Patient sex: F
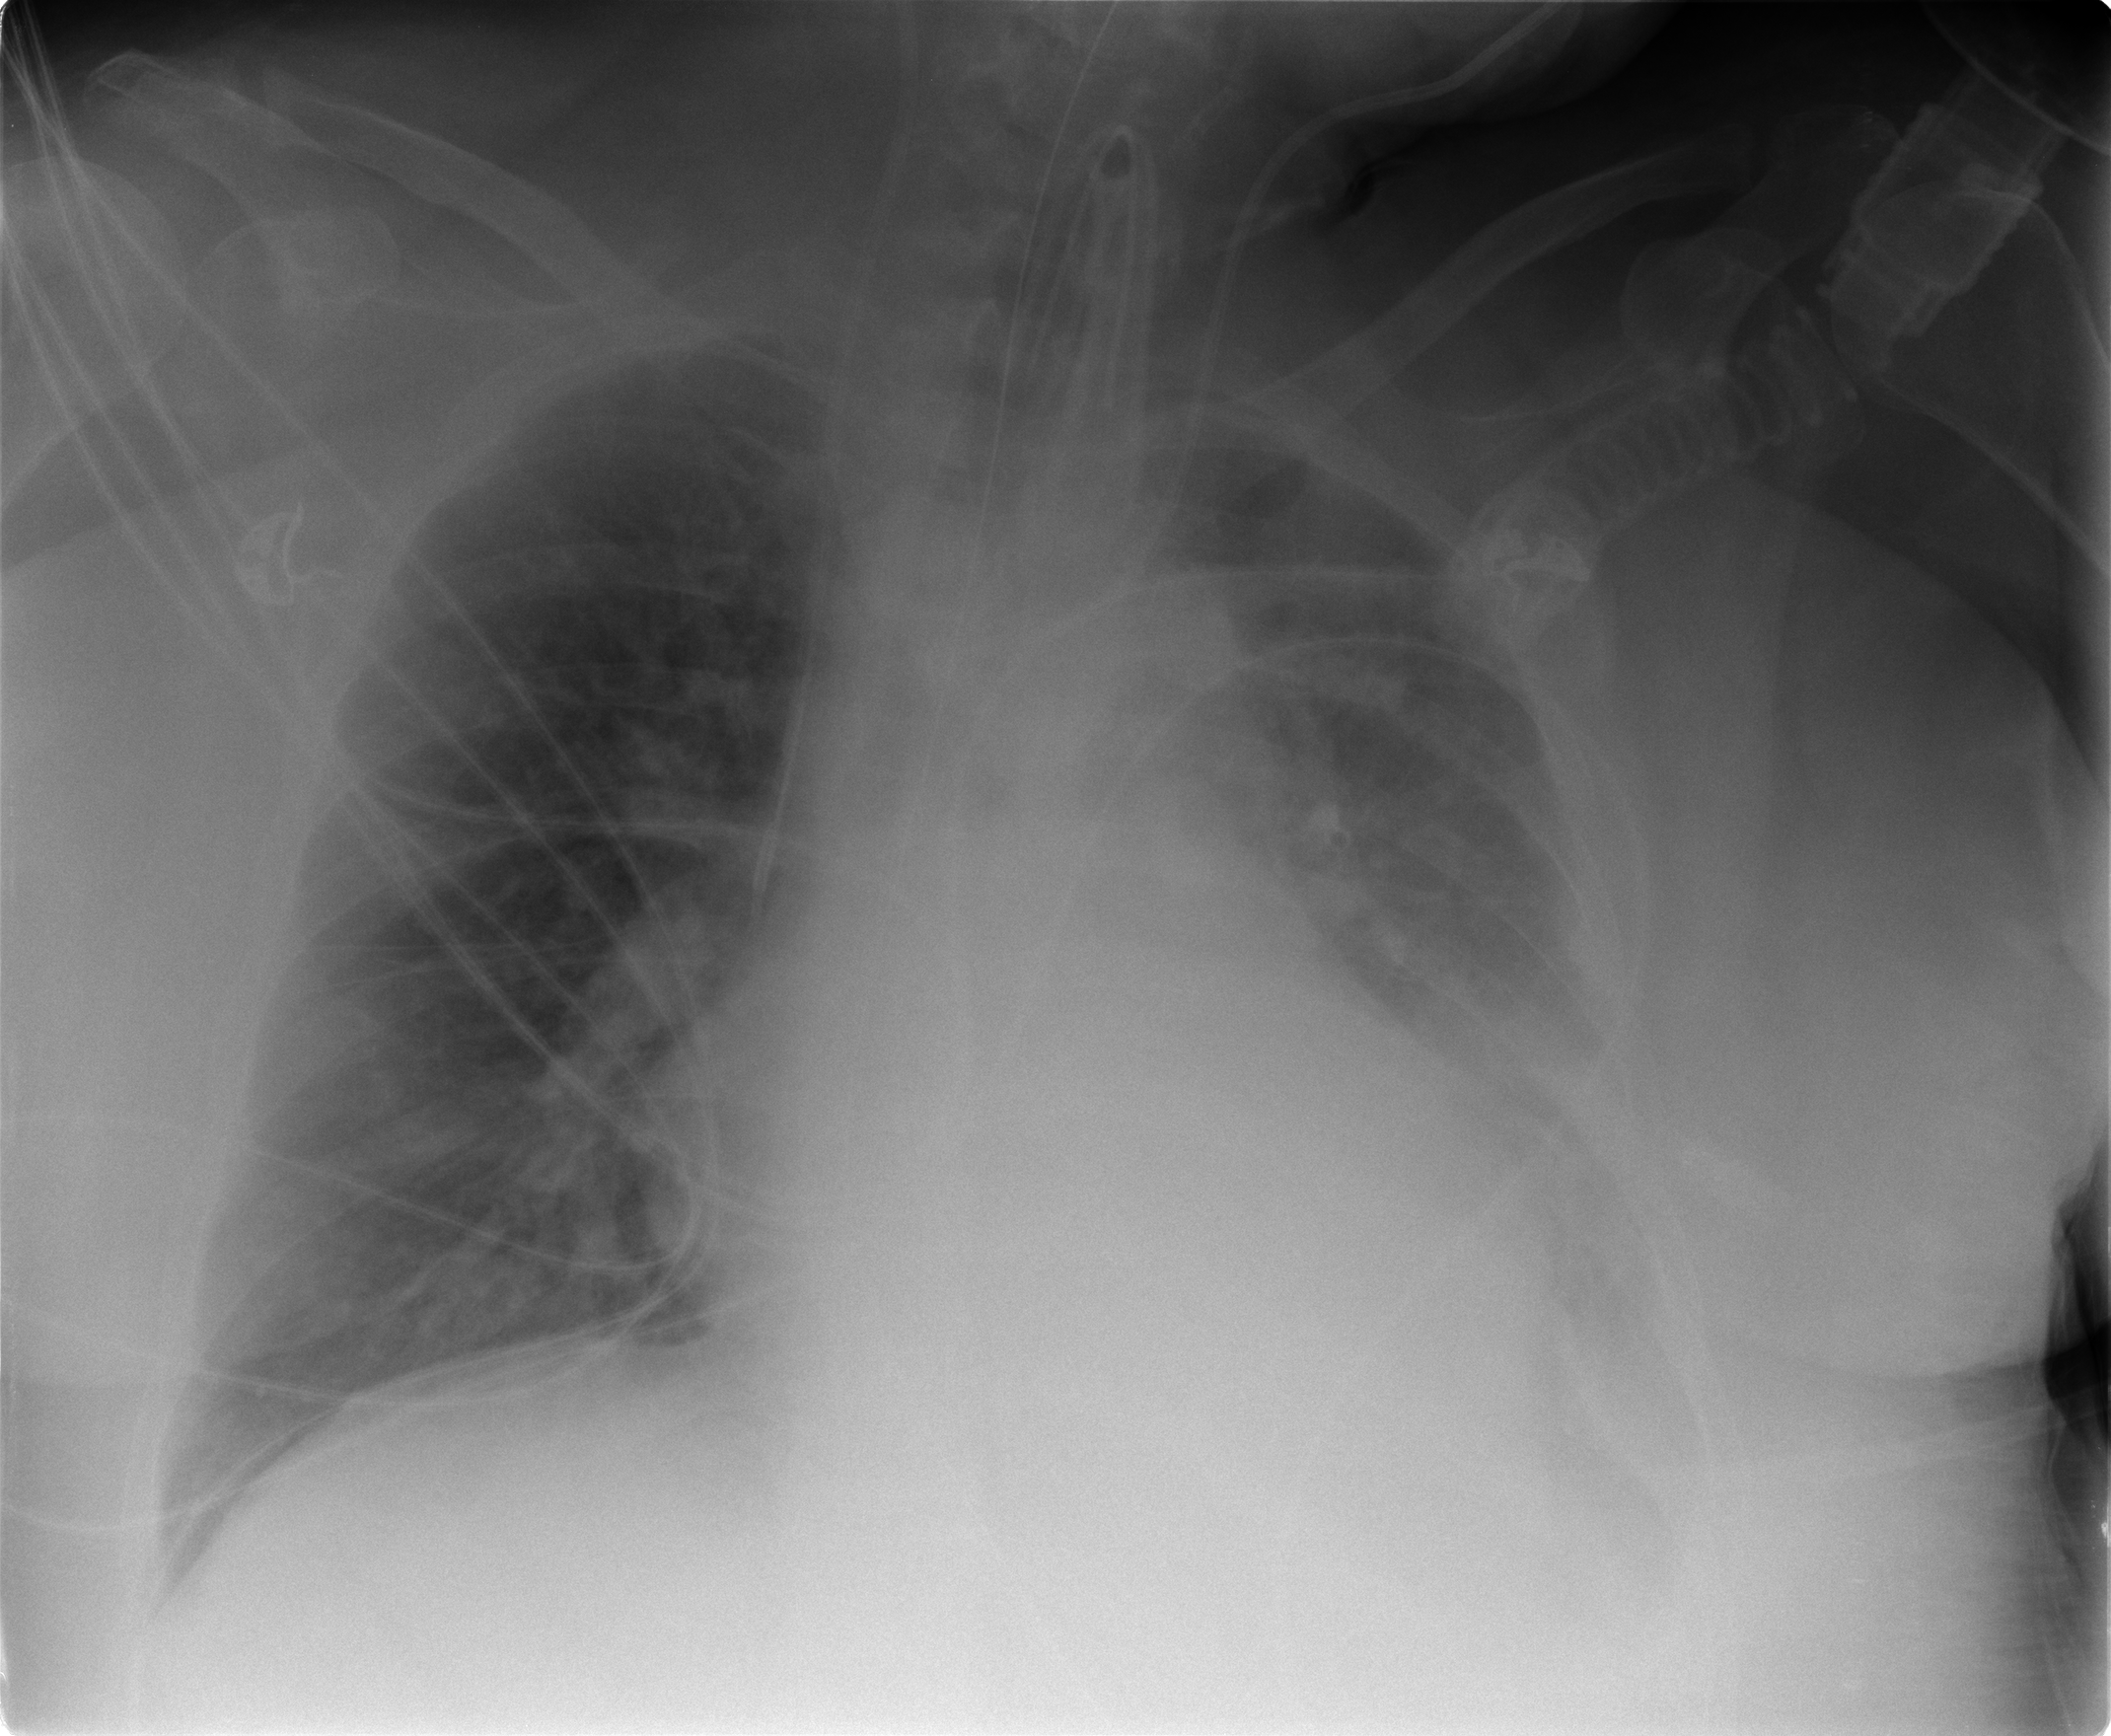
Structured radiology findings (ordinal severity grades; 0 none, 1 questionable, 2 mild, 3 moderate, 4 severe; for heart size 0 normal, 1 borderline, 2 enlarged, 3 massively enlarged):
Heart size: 2
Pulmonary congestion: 2
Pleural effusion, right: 0
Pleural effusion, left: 2
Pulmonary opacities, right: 0
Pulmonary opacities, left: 0
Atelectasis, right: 1
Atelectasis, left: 2